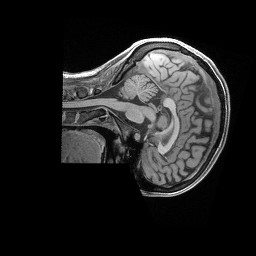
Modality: T1w
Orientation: sagittal
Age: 25
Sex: female
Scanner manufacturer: siemens
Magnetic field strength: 3 T
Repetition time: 2.4 s
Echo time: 0.00228 s